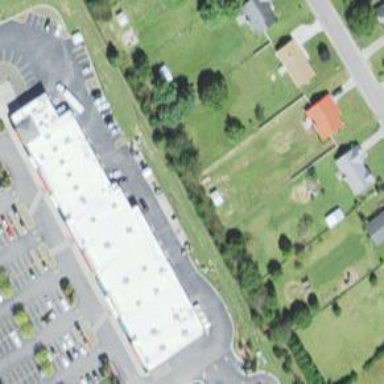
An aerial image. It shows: Retail building.